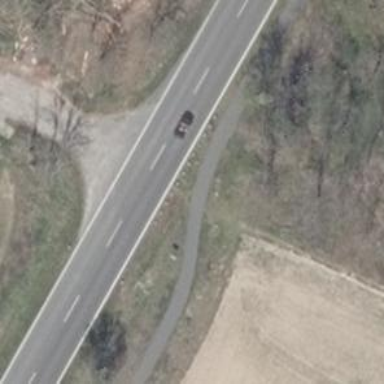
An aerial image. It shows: Secondary road with asphalt surface.